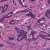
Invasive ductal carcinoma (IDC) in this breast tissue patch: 1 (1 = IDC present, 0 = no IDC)